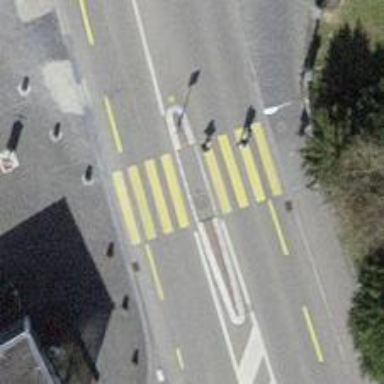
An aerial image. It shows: Zebra crossing on the road.